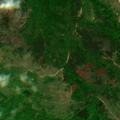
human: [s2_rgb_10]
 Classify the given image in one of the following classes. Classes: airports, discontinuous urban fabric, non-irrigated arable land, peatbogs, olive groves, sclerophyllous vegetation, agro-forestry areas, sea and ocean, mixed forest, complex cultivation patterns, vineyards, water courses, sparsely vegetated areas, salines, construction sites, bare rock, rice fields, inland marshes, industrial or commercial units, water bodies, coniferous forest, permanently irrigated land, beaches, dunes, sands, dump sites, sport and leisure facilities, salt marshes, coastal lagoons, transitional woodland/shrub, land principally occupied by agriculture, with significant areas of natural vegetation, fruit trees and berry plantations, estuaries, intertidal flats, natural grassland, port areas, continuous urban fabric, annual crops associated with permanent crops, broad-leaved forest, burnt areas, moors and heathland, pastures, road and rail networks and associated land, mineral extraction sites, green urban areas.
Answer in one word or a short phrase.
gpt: pastures, broad-leaved forest, mixed forest, natural grassland, transitional woodland/shrub